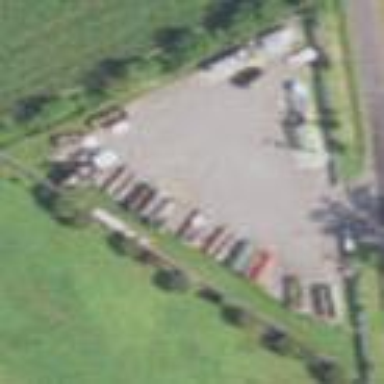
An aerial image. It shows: Recycling centre providing amenities for recycling.